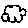
Label: cloud